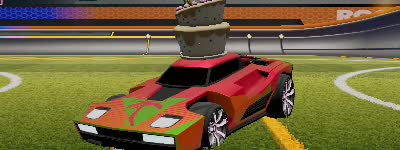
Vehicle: breakout